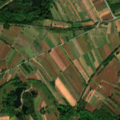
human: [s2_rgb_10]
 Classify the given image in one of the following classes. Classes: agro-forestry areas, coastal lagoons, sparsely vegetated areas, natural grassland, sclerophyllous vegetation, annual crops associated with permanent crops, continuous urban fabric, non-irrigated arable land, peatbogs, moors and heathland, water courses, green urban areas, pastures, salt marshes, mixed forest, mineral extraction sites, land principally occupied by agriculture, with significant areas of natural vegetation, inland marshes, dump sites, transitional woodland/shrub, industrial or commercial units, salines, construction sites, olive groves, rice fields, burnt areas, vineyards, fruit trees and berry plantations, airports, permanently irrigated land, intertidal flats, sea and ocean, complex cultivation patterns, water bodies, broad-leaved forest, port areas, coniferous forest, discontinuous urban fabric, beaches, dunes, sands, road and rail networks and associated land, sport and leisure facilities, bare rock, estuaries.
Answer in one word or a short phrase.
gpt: non-irrigated arable land, land principally occupied by agriculture, with significant areas of natural vegetation, broad-leaved forest, water courses